Question: I ended up doing it with a nib file. See Josh Justice's answer here on how to go about the process of setting up the nib (File -> New File -> User Interface -> View) for a header view. It's not straightforward: <URL>
---
I'm trying to define a 'UIView' in my Storyboard and use it as a layout for my 'UITableView' header. I used <URL>. I've tried using 'UIImageView' as shown in the post, as well as a regular 'UIView' but no luck. One thing I don't understand is that I can create a new 'UIView', like below, and set the background color easily enough, but if I load the view out of the storyboard using the tag, I can't seem to change the background and it only shows up gray. What am I doing wrong here?! I guess I can create the entire Header in code but it seems like there is something I'm missing here.

'''
- (UIView *)tableView:(UITableView *)tableView viewForHeaderInSection:(NSInteger)section
{
// doing it this way, the header stays positioned
// and visible no matter where the table is scrolled
// UIView *v = [[UIView alloc] initWithFrame:CGRectMake(0, 0, 300, 100)];
// pulling the view out of the storyboard doesn't seem to work
// can't change bgcolor on this view..
UIView *v = [[UIView alloc] viewWithTag:200];
// this only changes the background color when the view is created
// with initWithFrame.. above. Otherwise it's just gray.
[v setBackgroundColor:[UIColor colorWithRed:0 green:.7 blue:.9 alpha:1]];
return (v);
}
'''
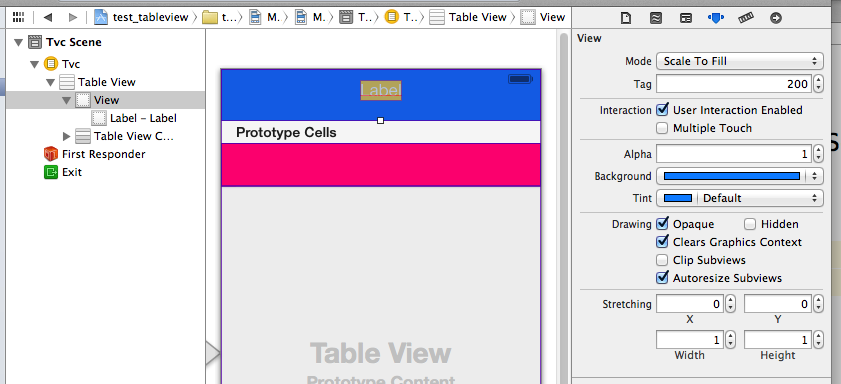
Answer: That post is for the Header of the table view and not for the hear on every section of the table view.
What you are trying to do has to be done by creating the view programmatically or in a separate nib file.